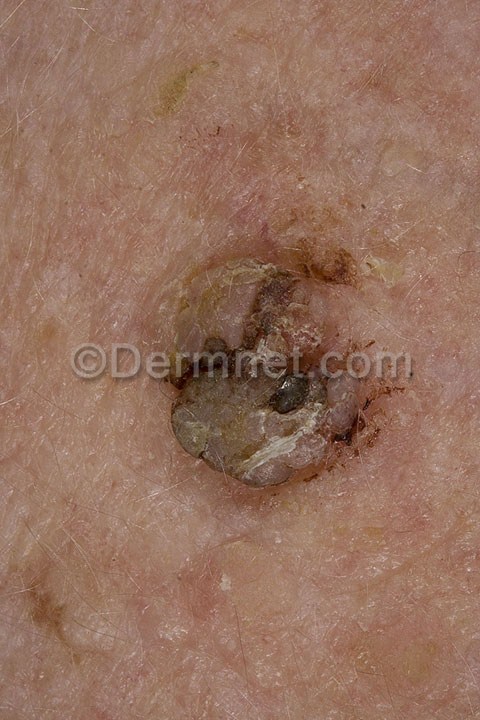
Disease: Seborrheic Keratoses and other Benign Tumors